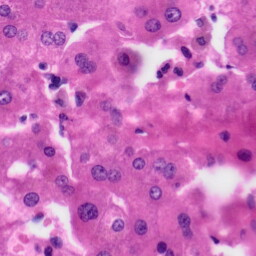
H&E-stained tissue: Liver